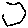
Label: hexagon